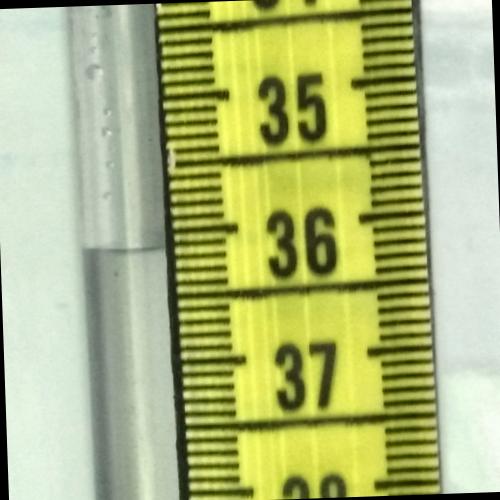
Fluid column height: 36.1 cm